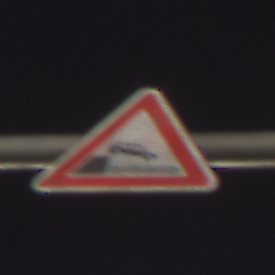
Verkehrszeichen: Ufer
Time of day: Night
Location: Outdoor (Urban)
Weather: PartlyCloudy
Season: NotSpecified
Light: Artificial